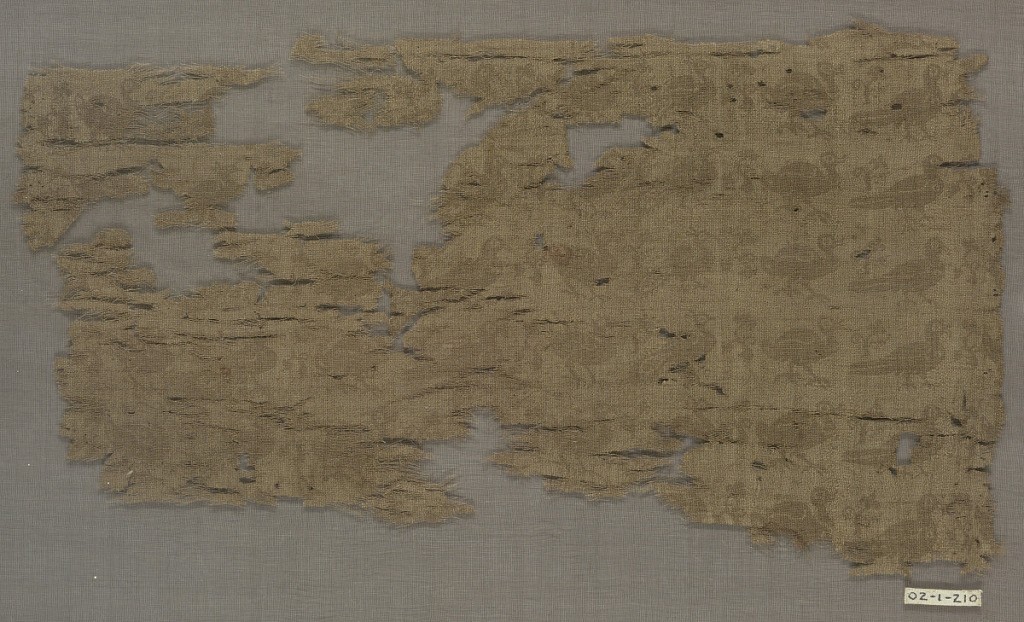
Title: Fragment
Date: possibly 10th century
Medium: silk Technique: 3 harness weft twill with inner warps
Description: Four different kinds of domestic birds; peahen, peacock, duck, pigeon  arranged in a vertical repeat in two shades of gret.